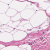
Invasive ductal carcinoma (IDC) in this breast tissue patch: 0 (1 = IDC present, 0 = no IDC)